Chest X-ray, AP view. Patient: 14 years old, sex M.
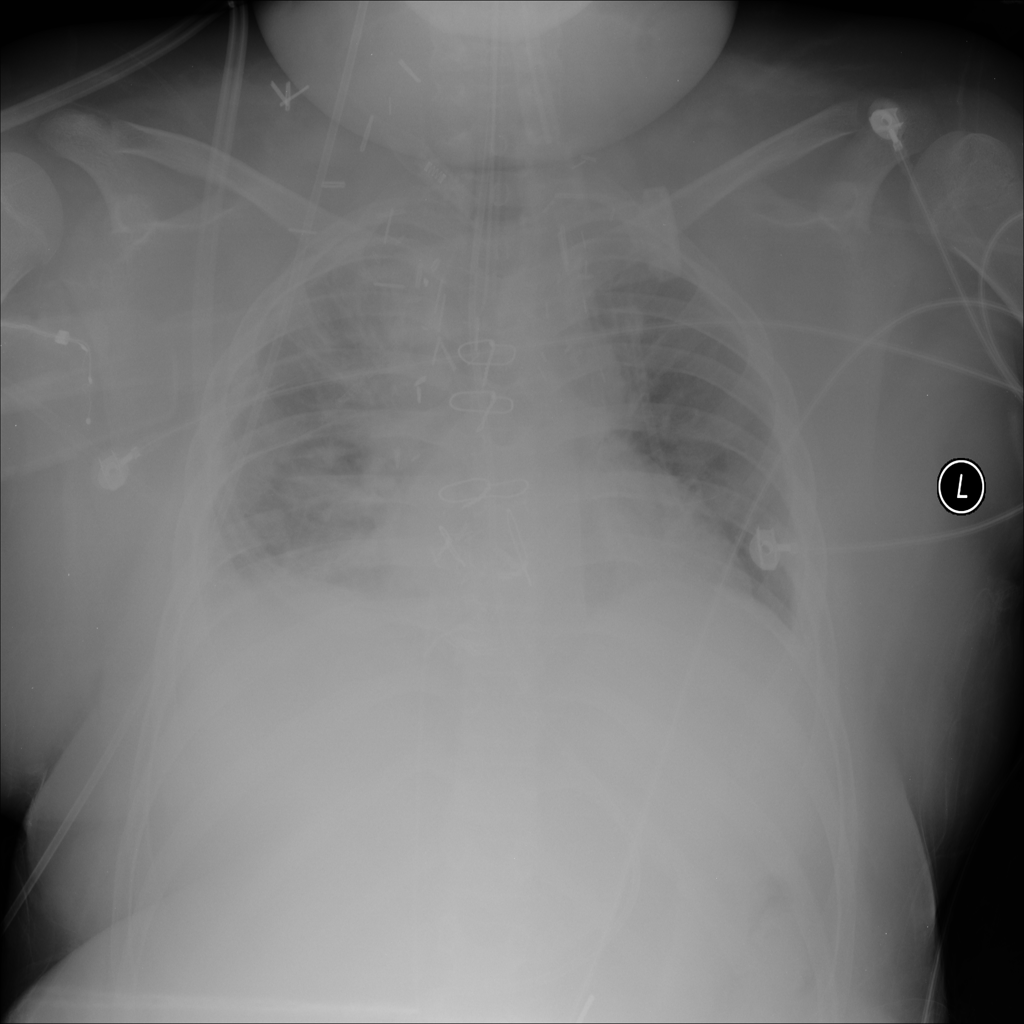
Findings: Edema